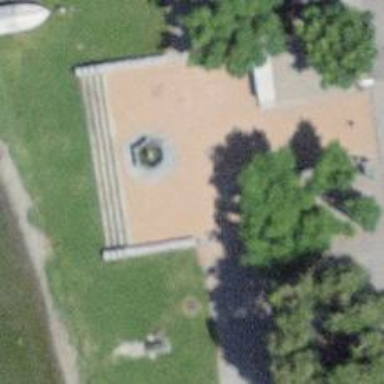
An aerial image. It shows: Beautiful fountain.